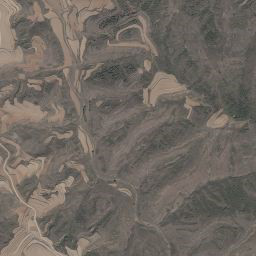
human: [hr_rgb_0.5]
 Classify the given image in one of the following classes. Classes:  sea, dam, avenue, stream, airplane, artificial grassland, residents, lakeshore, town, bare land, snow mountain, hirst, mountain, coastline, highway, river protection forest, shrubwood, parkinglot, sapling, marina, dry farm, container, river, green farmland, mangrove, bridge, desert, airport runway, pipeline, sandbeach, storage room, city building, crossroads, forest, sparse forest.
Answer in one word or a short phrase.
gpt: mountain